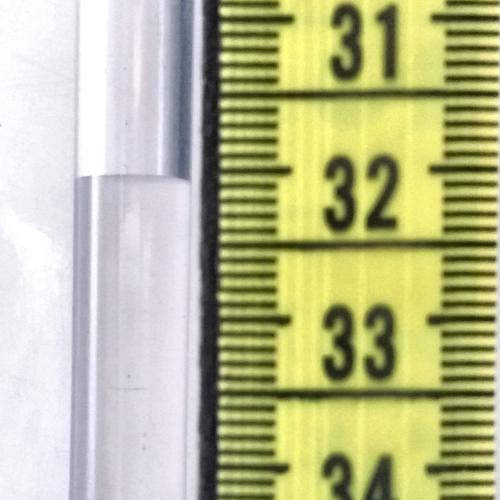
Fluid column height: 32.1 cm